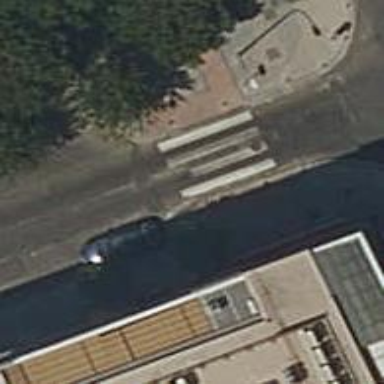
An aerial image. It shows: Uncontrolled zebra crossing on the road.